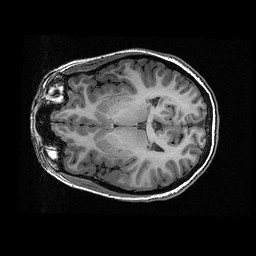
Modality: T1w
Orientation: axial
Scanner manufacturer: ge
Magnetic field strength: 3 T
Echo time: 0.00318 s